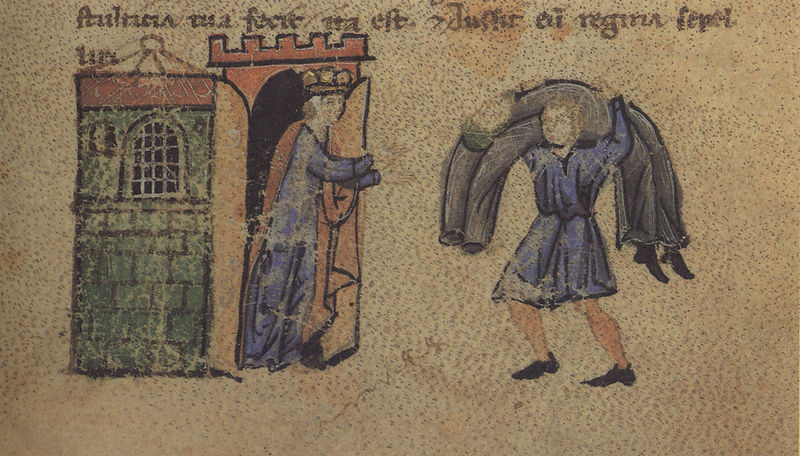
Titel: Alexanderroman
Institution: Leipzig, Stadtbibliothek
Schlagwörter: menschen, bunt, frankreich, frau, männer, haus, schloss, leiche, tragen, kirche, figur, krone, turm, deutschland, farbig, laufen, buch, burg, geben, illustration, arzt, ritter, pergament, mittelalter, königin, helfen, legende, knecht, nehmen, heimkehr, latein, legend, martyrium, buchmalerei, z, 1200, figuur, roman  de la rose